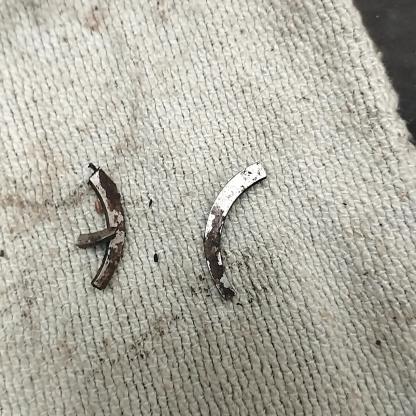
Klasa: inne